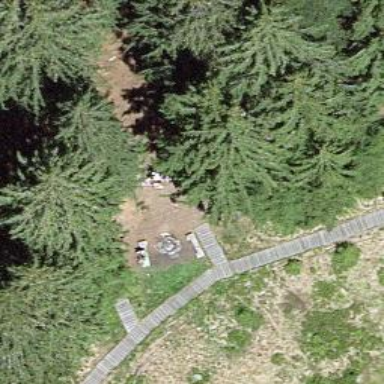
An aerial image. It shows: Picnic site for tourists.